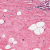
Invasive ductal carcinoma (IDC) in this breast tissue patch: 0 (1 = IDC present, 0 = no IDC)